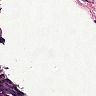
Metastatic tissue present: no